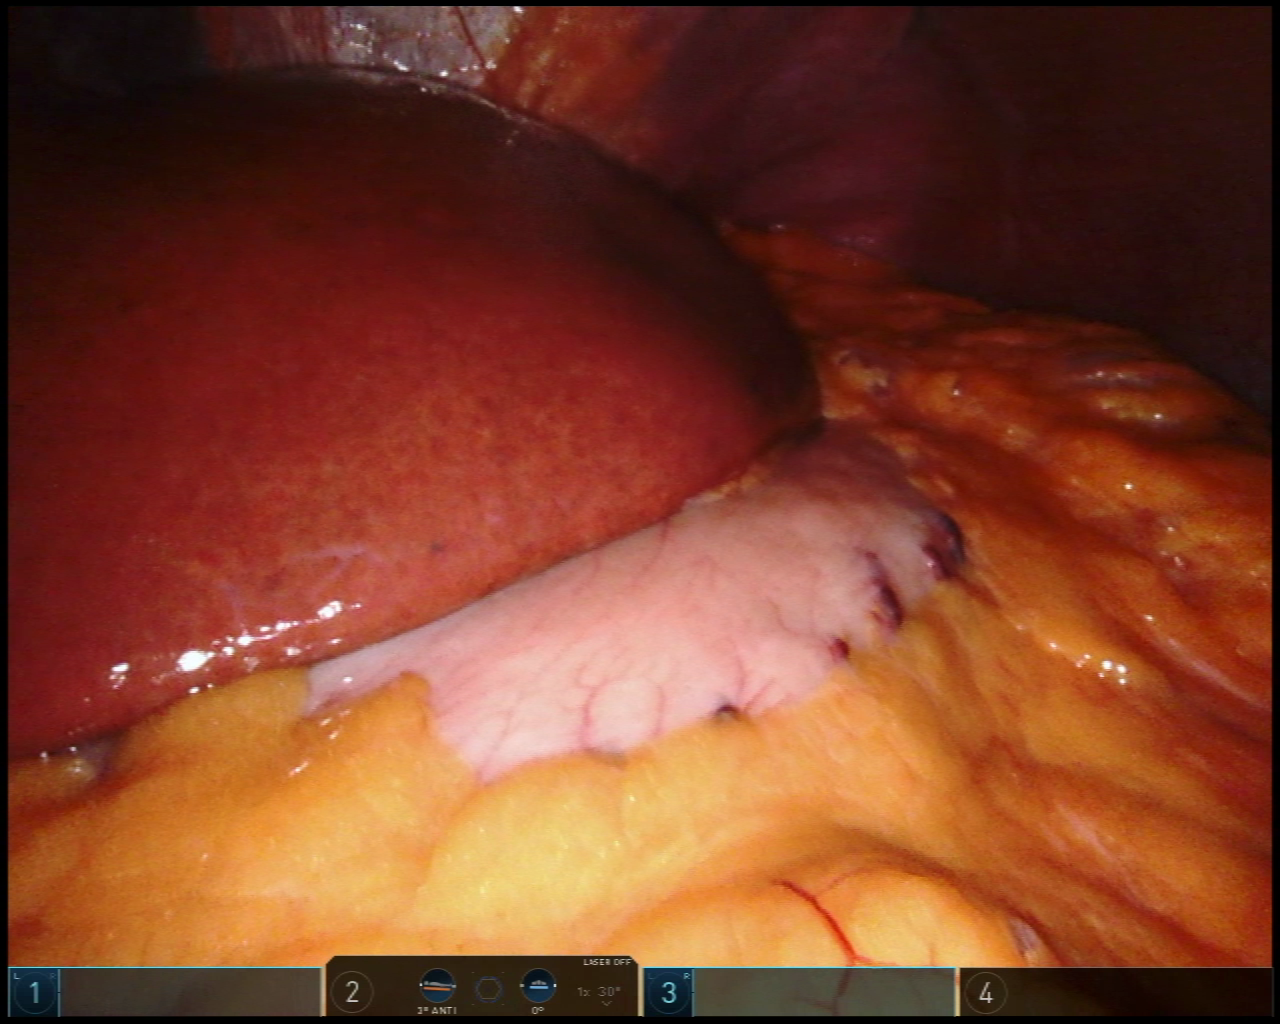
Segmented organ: liver
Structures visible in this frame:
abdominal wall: yes
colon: no
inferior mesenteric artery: no
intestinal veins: no
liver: yes
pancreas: no
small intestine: no
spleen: no
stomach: yes
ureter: no
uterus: no
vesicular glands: no